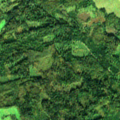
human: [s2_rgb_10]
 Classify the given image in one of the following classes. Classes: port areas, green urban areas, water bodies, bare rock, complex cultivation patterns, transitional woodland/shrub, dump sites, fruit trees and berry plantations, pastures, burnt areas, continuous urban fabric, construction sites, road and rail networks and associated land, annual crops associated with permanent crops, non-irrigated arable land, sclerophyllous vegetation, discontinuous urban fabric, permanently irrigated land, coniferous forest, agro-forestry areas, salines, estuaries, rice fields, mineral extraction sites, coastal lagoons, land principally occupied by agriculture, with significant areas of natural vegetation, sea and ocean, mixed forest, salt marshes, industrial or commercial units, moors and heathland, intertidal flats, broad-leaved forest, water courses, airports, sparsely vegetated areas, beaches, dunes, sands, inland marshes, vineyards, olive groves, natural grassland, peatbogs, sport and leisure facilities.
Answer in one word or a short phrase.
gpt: non-irrigated arable land, complex cultivation patterns, coniferous forest, mixed forest, transitional woodland/shrub